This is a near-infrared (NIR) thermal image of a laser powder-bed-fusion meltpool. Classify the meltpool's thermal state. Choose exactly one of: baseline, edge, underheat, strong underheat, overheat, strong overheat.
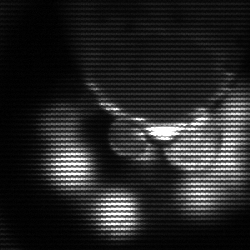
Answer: baseline